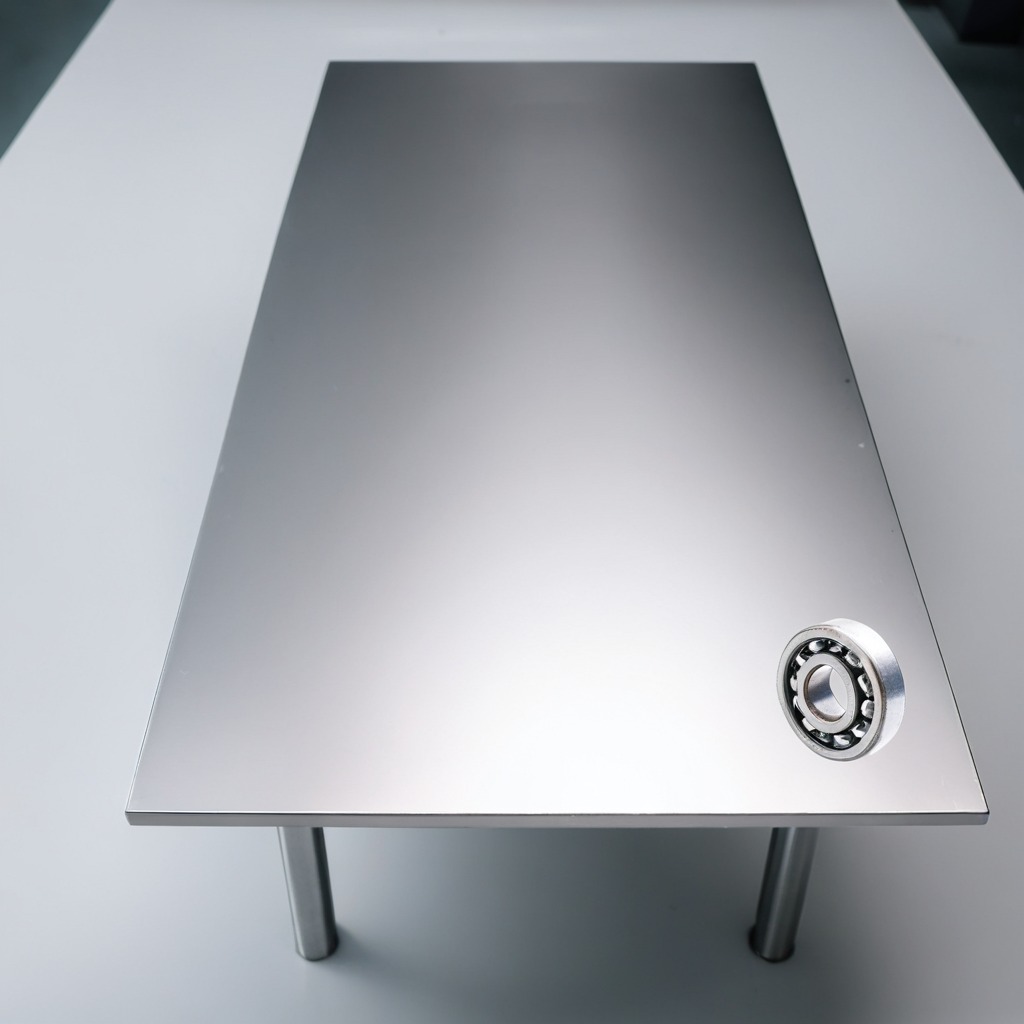
A metal ball bearing lies on a stainless steel table in a high-end prototyping lab.